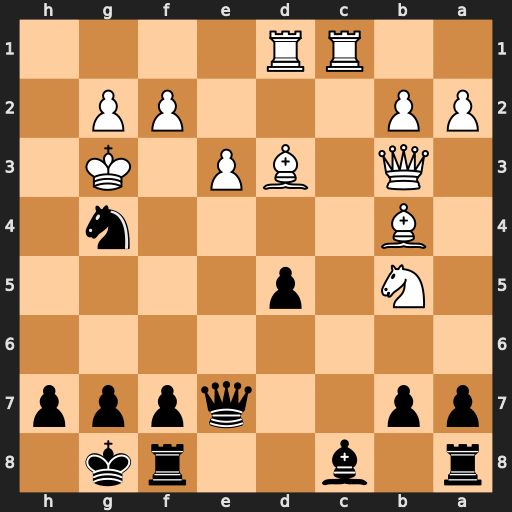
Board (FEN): r1b2rk1/pp2qppp/8/1N1p4/1B4n1/1Q1BP1K1/PP3PP1/2RR4
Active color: b
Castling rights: -
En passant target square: -
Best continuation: Qe5+ Kf3 Qf6+